Question: I want to add an icon to a Menu Bar in an Android application; once pressed, the activity will change. How Can I do this ?

Something like the (2) icon I want, not the (3).
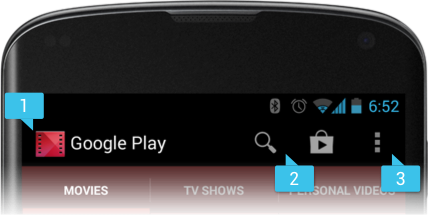
Answer: Can you please check <URL> for ActionBar with menu items ?
Please check <URL> for further details of .
Hope it will help you.